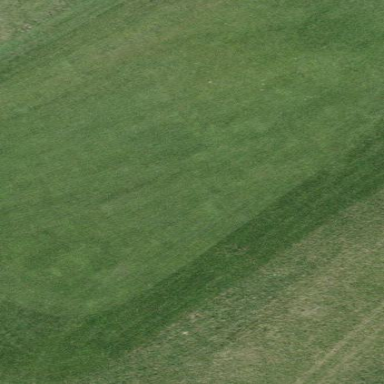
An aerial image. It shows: Grassy fairway on golf course.